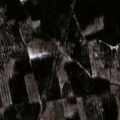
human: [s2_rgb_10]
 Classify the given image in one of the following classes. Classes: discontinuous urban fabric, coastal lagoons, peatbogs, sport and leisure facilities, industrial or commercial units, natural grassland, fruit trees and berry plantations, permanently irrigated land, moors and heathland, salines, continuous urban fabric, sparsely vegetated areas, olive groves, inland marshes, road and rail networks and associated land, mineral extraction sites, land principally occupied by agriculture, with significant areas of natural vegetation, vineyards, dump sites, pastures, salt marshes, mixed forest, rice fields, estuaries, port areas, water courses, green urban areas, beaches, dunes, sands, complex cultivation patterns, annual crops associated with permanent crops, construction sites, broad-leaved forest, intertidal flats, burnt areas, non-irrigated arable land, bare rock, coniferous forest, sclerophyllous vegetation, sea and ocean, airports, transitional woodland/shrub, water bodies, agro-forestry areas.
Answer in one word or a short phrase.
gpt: coniferous forest, mixed forest, transitional woodland/shrub